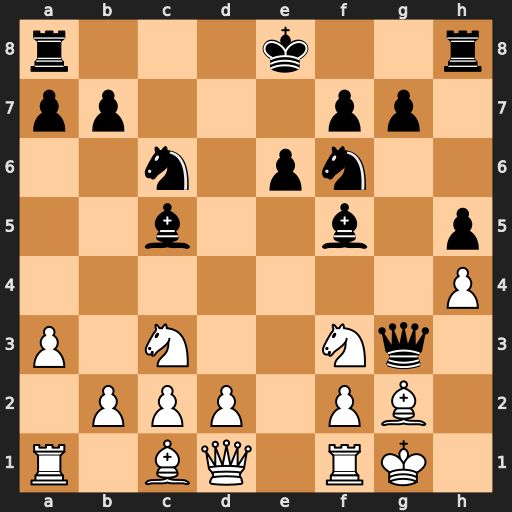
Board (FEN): r3k2r/pp3pp1/2n1pn2/2b2b1p/7P/P1N2Nq1/1PPP1PB1/R1BQ1RK1
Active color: w
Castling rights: kq
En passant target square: -
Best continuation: d4 Qg6 dxc5